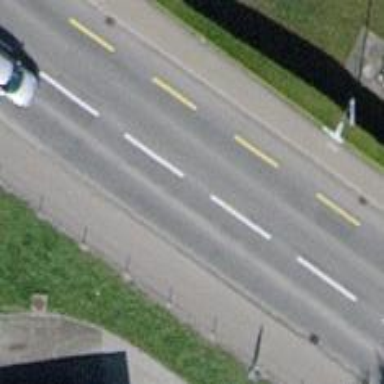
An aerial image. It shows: Primary highway with asphalt surface. There is lane designated for cycling on the left side.